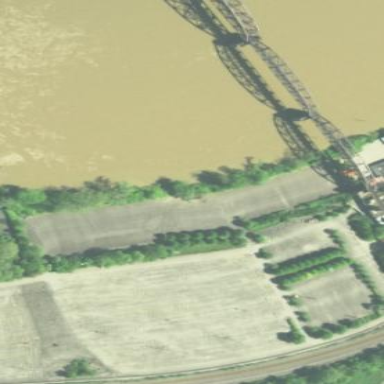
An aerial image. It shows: Man-made bridge.